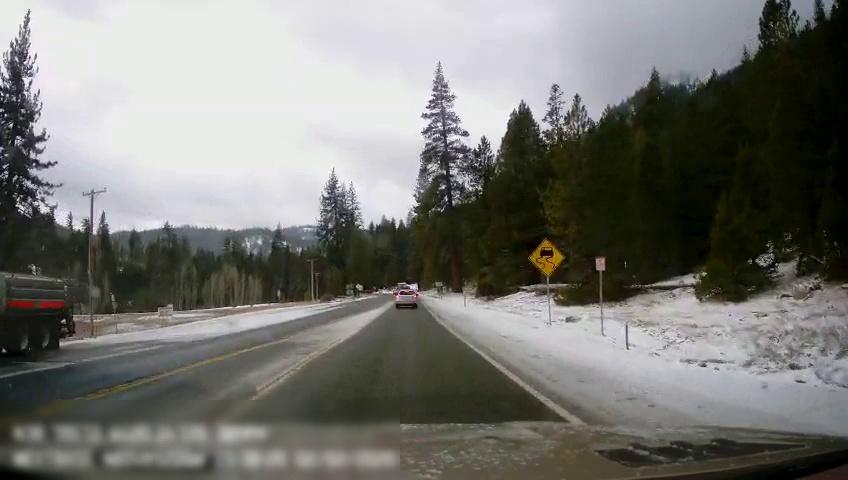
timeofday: Day
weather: Snowy
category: Drivable Space
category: Vehicles | Truck
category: Vehicles | SUV
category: Vehicles | Truck
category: Lanes | Current Lane
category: Lanes | Opposite Lane
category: Lanes | Current Lane
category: Lanes | Alternate Lane
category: Lanes | Opposite Lane
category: Lanes | Opposite Lane
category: Traffic | Signs
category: Traffic | Signs